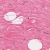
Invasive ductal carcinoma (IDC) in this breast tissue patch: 0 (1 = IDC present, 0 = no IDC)